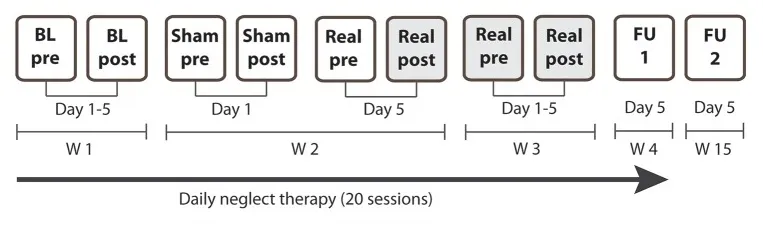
Study design. N. H. Received daily standard cognitive neglect therapy for 4 weeks (20 sessions). During W1 the patient received standard therapy only (5 sessions). During W2 the patient additionally received sham tDCS on the first day and real biparietal tDCS on the fifth day. During W3 the patient additionally received real biparietal tDCS (5 sessions) and covert attention was assessed after each session. Post-stimulation measures of day 5 (Real post) served as pre-measures for FU1 and FU2. During W4 he received standard therapy only (5 sessions, FU1). Long-term outcome was assessed 3 months after the end of the stimulation (FU2). BL, baseline assessment; FU, follow-up; W, week. Shaded cells depict real stimulation.
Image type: chart (chart)